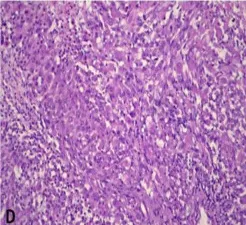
Histopathological features of paratesticular dedifferentiated liposarcoma with rhabdomyosarcomatous component. Focal rhabdomyosarcomatous elements are observed (H&E, x400).
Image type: pathology (h&e)